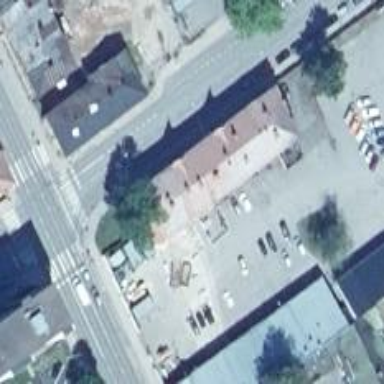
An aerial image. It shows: Building with hipped roof made of metal.